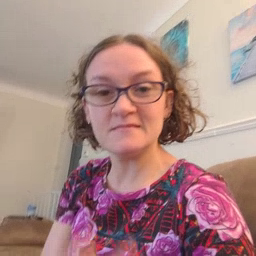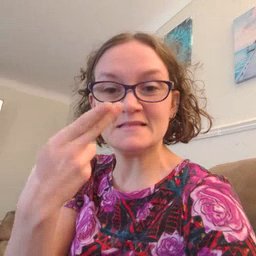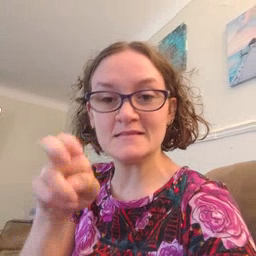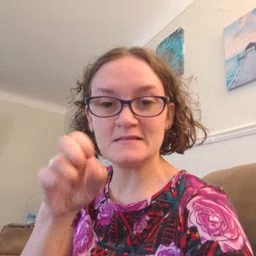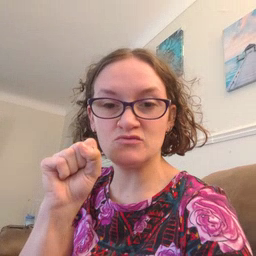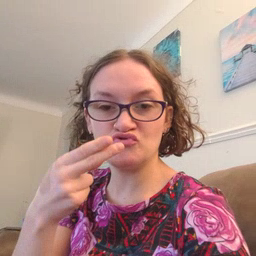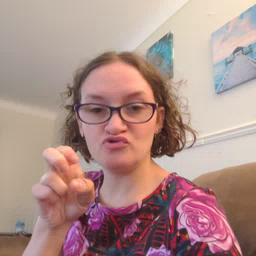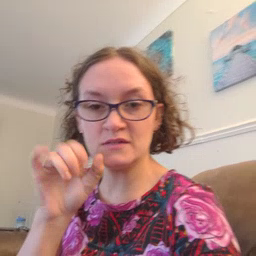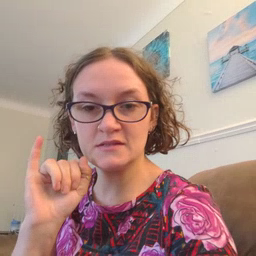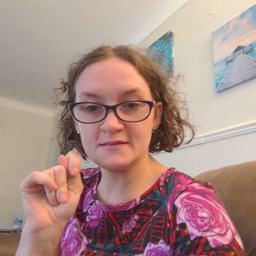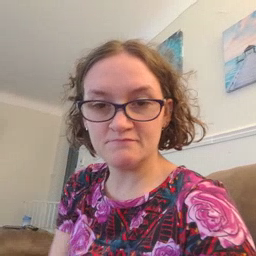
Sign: hesheit